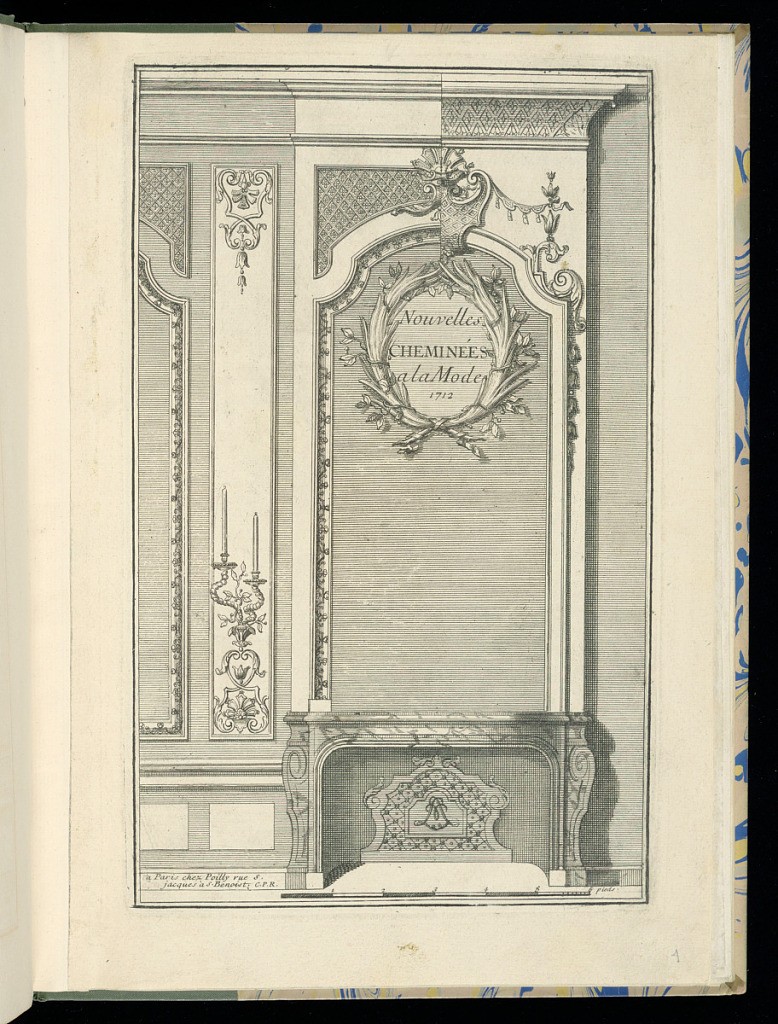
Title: Title Page
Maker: François II de Poilly, French, 1666 – 1741
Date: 1712
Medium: Etching and engraving on laid paper
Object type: Print
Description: Title page for a series of fireplace (chimney piece and mantel). The title and date are lettered within a wreath frame on the upper section of an overmantel mirror. The design is split in half with two different designs for the overmantel treatment and wall paneling (boiseries). The design features rococo ornament and motifs, floral diaper patterns, scrolling leaves (rinceaux), fleurons, running patterns for the molding, c-scrolls, strapwork, and palmettes. The mantel is marbled and the backplate decorated with a diaper pattern and interlaced L's. There is a wall sconce with two candles to the left of the fireplace set within a narrow horizontal panel. The wall elevation features a central fireplace, marble mantle, overmantel mirror, or frame, with two different designs, and paneling above with a central motif, a narrow panel to the left and the start of another molded frame with a diaper floral pattern above, and a plain dado level below. There is a scale below and the publisher's address.